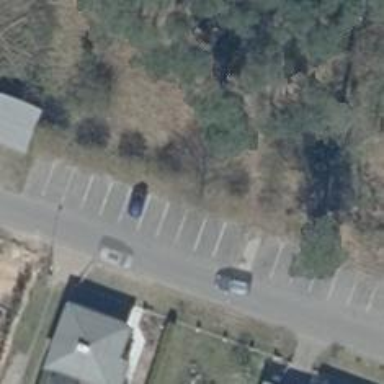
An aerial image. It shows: Parking area.